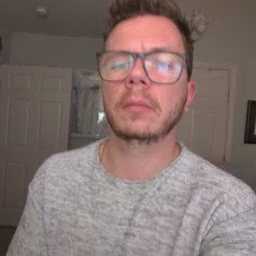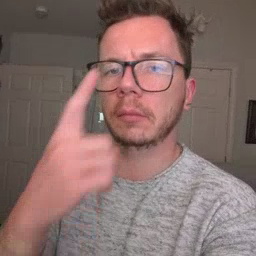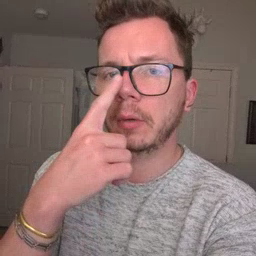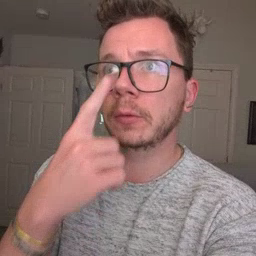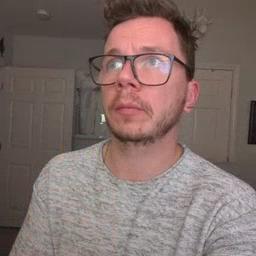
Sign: nose